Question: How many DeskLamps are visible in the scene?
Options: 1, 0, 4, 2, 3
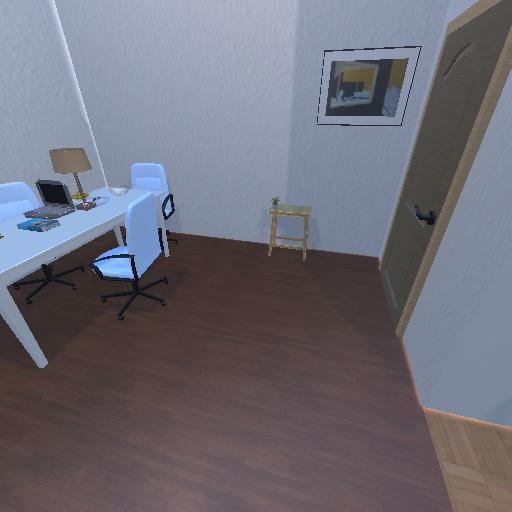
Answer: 1